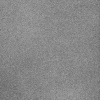
Atmospheric dust classification: dusty